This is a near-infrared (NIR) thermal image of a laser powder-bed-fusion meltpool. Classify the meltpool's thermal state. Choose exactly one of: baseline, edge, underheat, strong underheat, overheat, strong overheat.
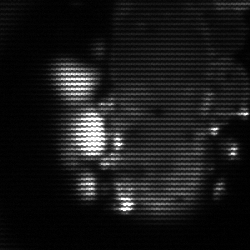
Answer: strong underheat